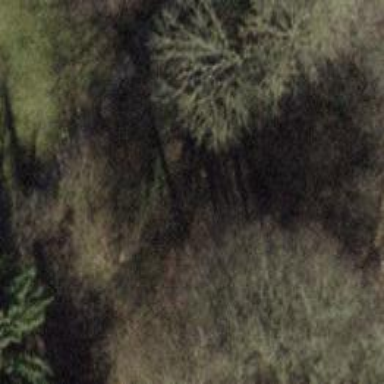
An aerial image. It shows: Footway on bridge.